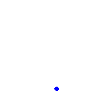
Particle: pion